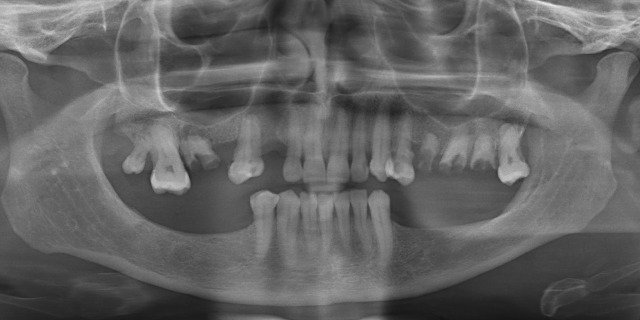
adult